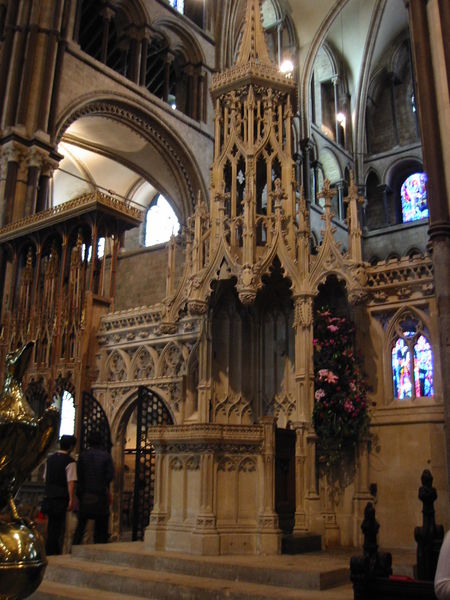
Titel: Kathedrale von Canterbury
Standort: Canterbury, Kathedrale (EU - GB)
Schlagwörter: vogel, blumen, fenster, licht, marmor, männer, paris, säulen, tür, barock, stein, gitter, kirche, gold, pflanze, gotik, rosa, bogen, bank, besucher, rundbogen, stuck, innenansicht, stufen, hoch, betrachter, foto, dom, altar, kathedrale, kirchenbänke, glasfenster, gotisch, kanzel, grab, rundbögen, verzierungen, touristen, verzeirungen, pisano, trppen, beeindruckend, termiten